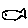
Label: fish